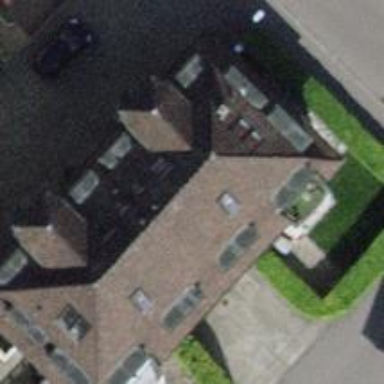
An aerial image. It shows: Apartments building with mansard roof.